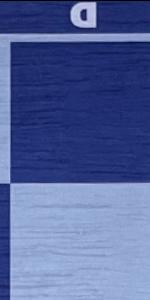
Label: Empty